二年级 · 算术

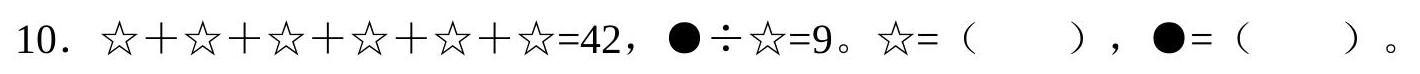
答案: $7 \quad 63$
解析: ：分析：（1）由点 $\mathrm{A}$ 在抛物线上, 将 $\mathrm{A}$ 点坐标代入, 求出参数 $\mathrm{P}$, 求解即可 (2) 由于 $F(8,0)$ 是 $\triangle A B C$ 的重心, 则重心与焦点重合, 由重心坐标公式可求 $M$ 是 $B C$ 的中点。

(3) 由于线段 $\mathrm{BC}$ 的中点 $\mathrm{M}$ 不在 $x$ 轴上, 所以 $\mathrm{BC}$ 所在的直线不垂直于 $x$ 轴. 设 $\mathrm{BC}$ 所在直线的方程为: $y+4=k(x-11)(k \neq 0)$, 解出 $k$ 即可。